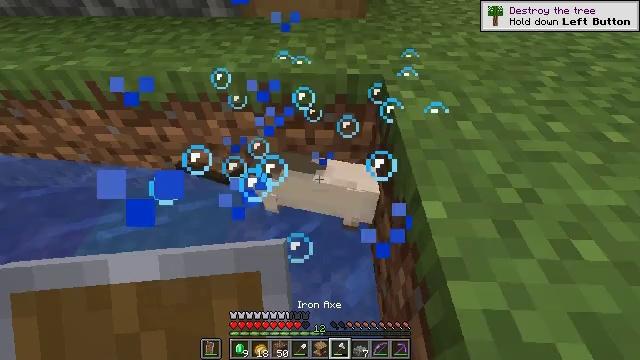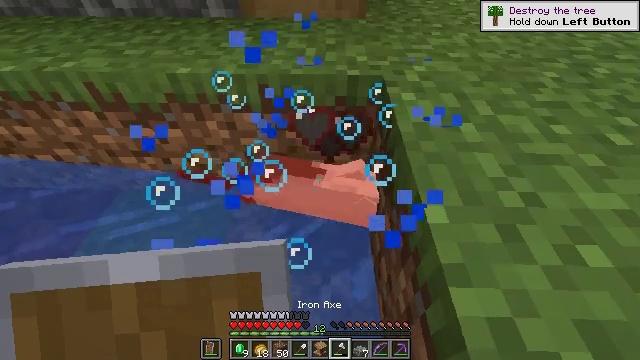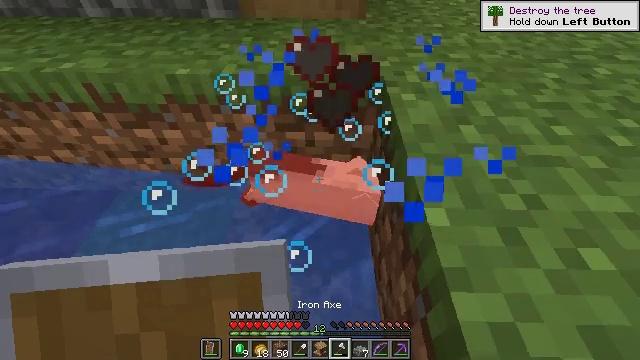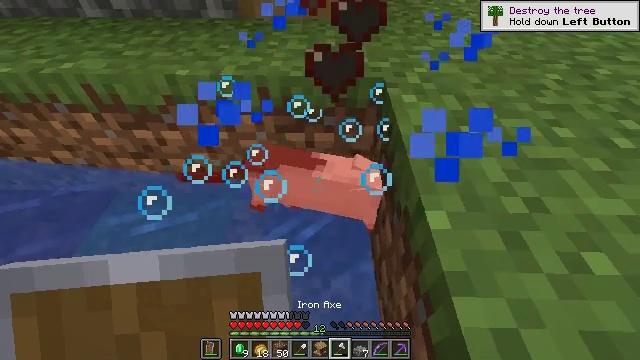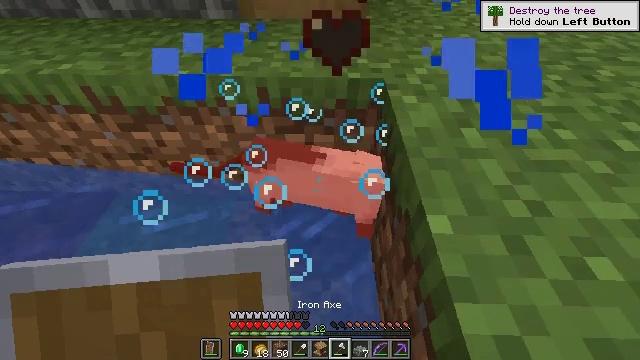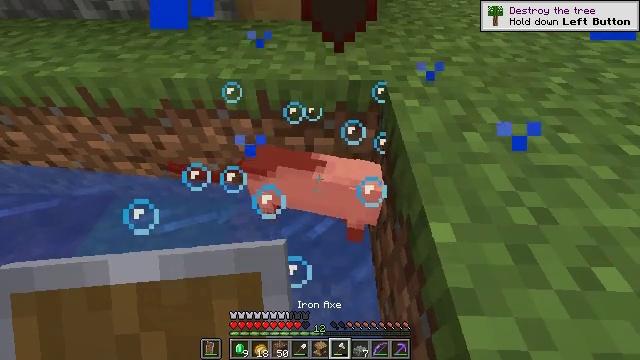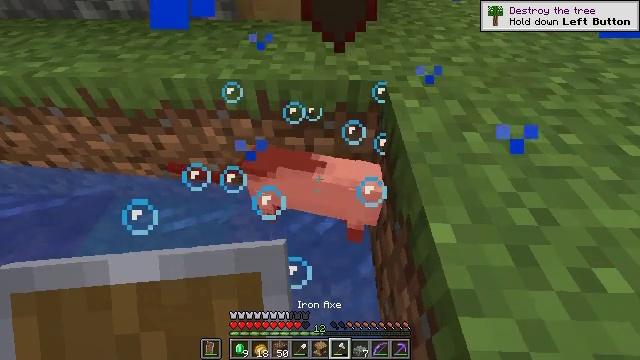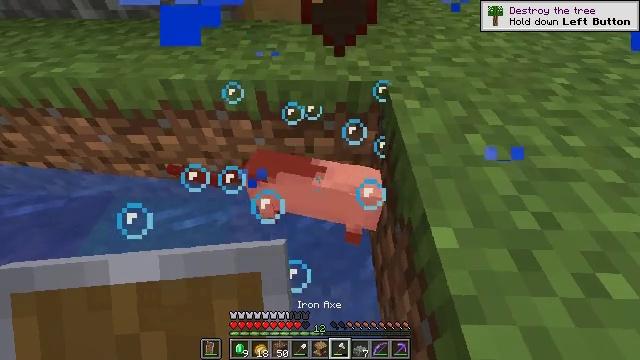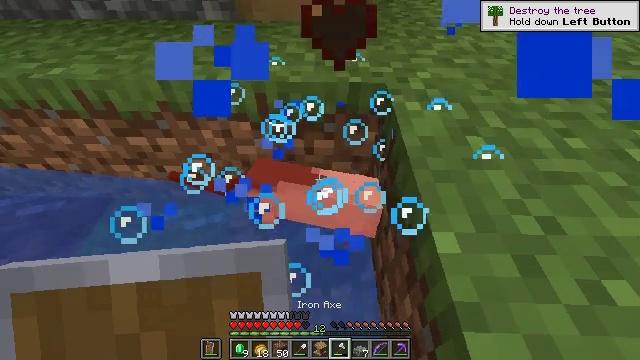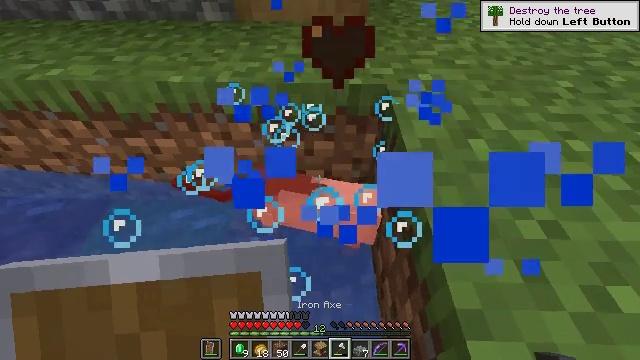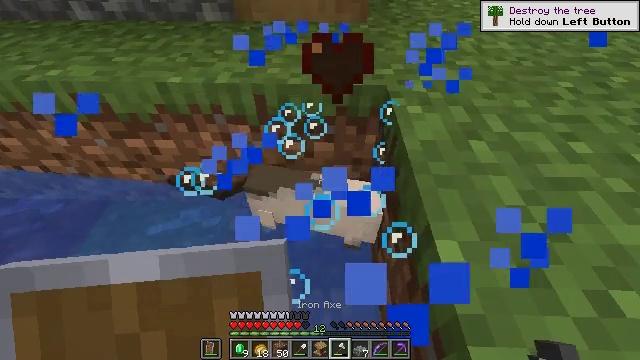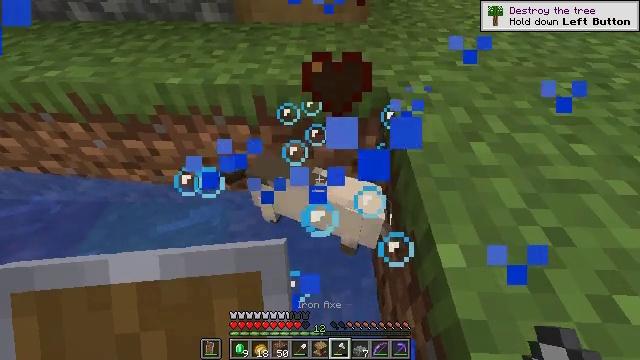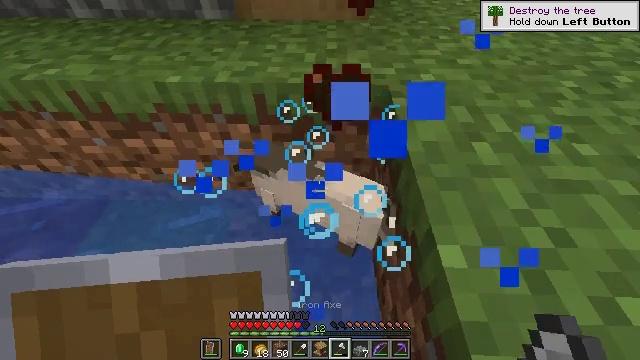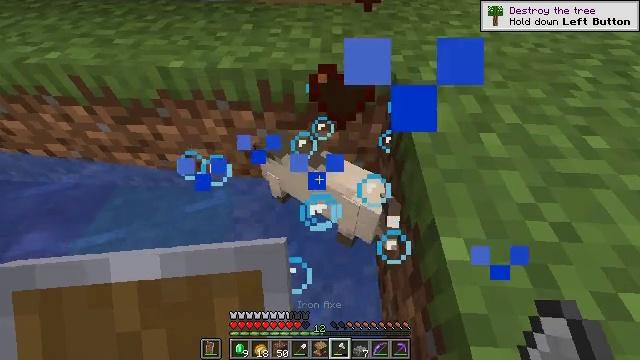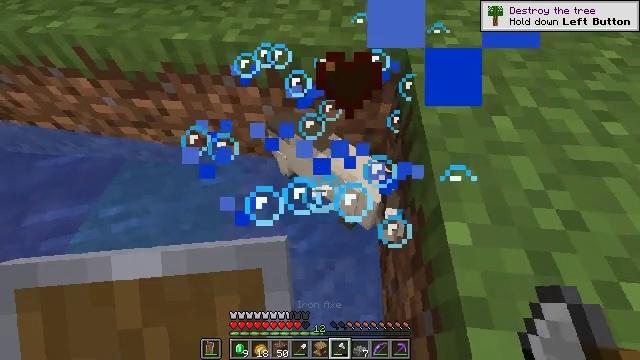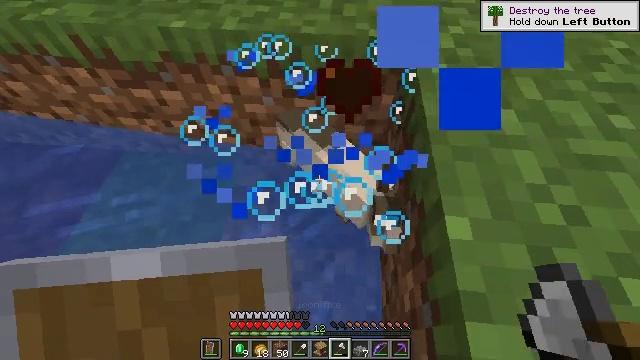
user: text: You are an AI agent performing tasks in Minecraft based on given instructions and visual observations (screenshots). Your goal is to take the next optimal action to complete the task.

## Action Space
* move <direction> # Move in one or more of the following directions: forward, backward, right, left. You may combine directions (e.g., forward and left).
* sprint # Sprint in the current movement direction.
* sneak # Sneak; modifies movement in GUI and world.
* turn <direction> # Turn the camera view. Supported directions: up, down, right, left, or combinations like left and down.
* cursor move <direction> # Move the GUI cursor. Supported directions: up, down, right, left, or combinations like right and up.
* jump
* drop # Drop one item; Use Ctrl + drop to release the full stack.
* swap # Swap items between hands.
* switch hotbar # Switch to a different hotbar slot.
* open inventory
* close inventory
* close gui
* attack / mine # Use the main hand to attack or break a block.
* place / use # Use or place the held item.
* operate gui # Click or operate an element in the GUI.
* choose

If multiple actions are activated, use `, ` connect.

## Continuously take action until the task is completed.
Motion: motion action
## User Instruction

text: Hunt a cat.
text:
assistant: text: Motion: no_op
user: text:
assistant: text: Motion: no_op
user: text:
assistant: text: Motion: no_op
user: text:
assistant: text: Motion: no_op
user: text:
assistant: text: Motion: no_op
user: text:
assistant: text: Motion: no_op
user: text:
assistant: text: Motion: no_op
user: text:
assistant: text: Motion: no_op
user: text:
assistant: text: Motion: no_op
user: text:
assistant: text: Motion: no_op
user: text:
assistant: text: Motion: no_op
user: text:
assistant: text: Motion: no_op
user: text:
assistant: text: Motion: turn left and down
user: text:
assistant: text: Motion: turn left and down
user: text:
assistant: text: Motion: turn down
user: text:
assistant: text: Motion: attack / mine
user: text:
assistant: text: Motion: attack / mine
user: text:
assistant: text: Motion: attack / mine
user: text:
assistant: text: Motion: attack / mine
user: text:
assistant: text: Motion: no_op
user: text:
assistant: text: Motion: no_op